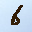
Label: 6